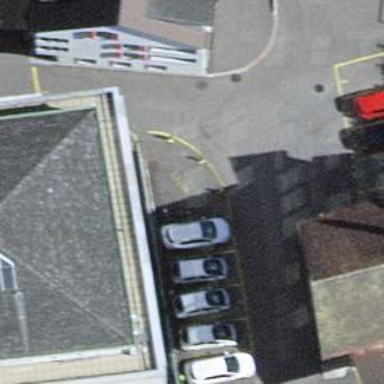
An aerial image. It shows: Car sharing facility.